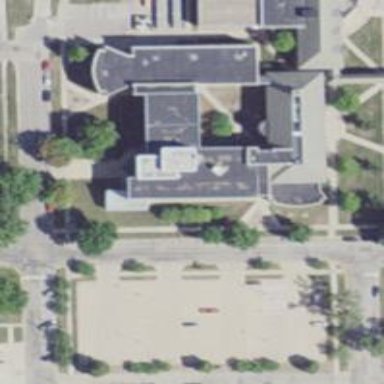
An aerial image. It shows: College building.